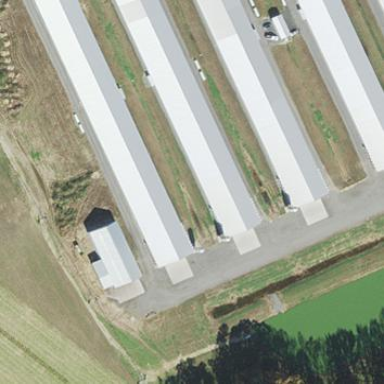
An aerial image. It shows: Farm auxiliary building.